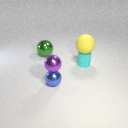
large yellow rubber sphere behind small purple metal sphere